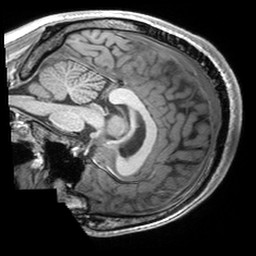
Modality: T1w
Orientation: sagittal
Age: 21
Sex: male
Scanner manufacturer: siemens
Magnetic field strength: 3 T
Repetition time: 2.53 s
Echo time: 0.00298 s